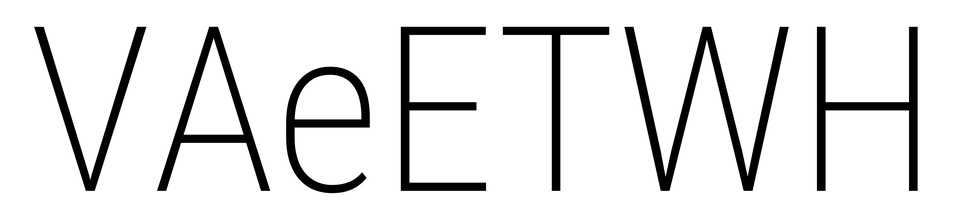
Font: Roboto_Condensed_ExtraLight